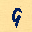
Label: 9